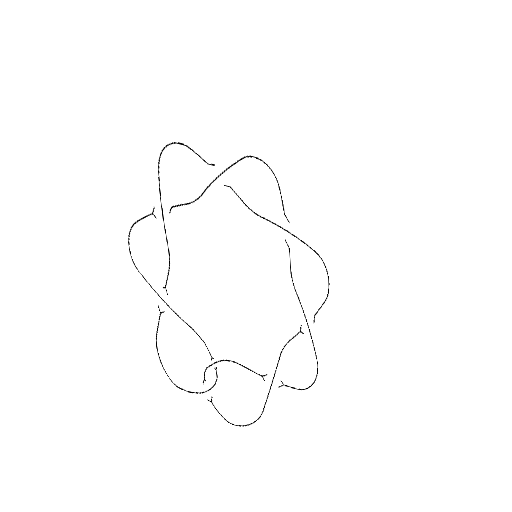
Crossing number: 8